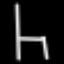
Label: chair